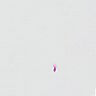
Metastatic tissue present: no